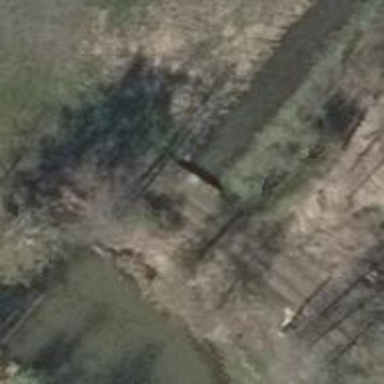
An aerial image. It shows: Culvert tunnel.